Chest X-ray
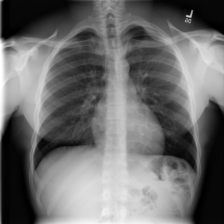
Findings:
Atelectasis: negative
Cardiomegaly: negative
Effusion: negative
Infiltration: negative
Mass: negative
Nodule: negative
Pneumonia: negative
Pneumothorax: negative
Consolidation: negative
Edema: negative
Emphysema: negative
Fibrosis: negative
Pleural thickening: negative
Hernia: negative